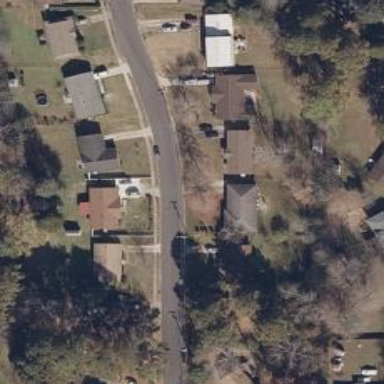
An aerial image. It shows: Residential road with sidewalk on the left.